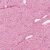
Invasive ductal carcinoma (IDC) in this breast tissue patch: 0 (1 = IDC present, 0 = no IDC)